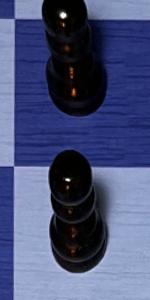
Label: Pawn_Black